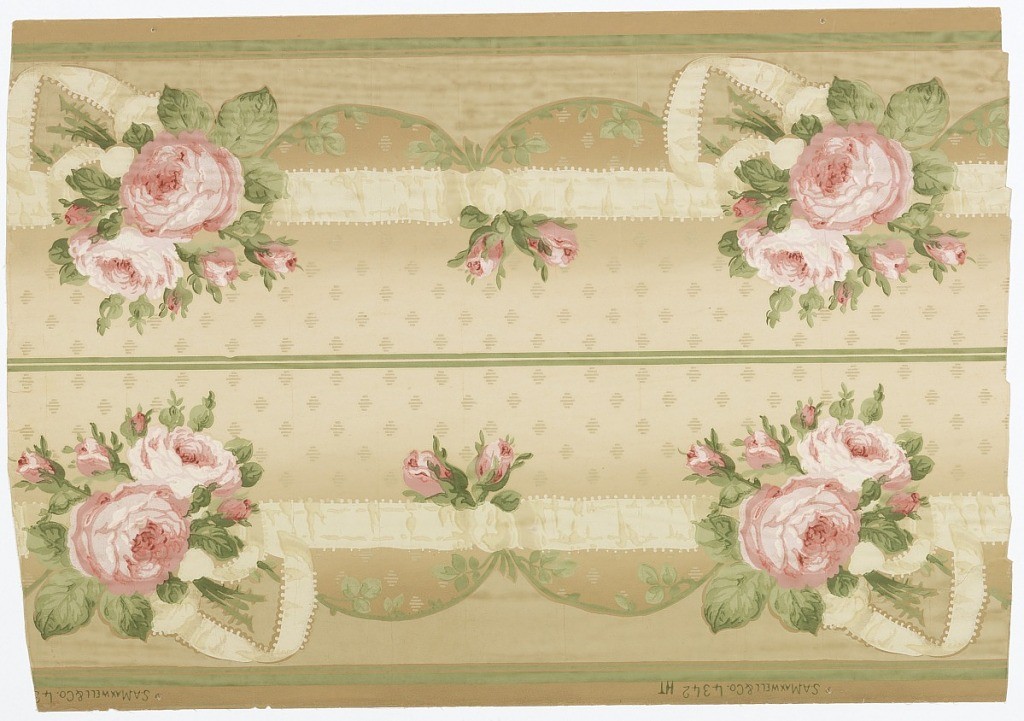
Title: Border
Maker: Maxwell & Co., S.A., Chicago, Illinois, USA
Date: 1889–92
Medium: Machine-printed
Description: Horizontal cream ribbon connects bunch of pink roses with smaller motifs of two pink rose buds. Ground has staggered rows of striped horizontal figures; printed on graded cream and tan ground. Two identical borders to the width.